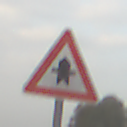
Verkehrszeichen: Vorfahrt
Umgebung: Outdoor, Suburban
Tageszeit: MorningAfternoon
Wetter: Overcast
Licht: Natural
Jahreszeit: NotSpecified
Kontrast: LowContrast